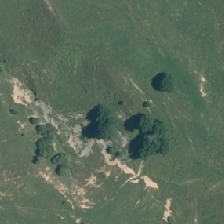
Land cover: deciduous_hardwood